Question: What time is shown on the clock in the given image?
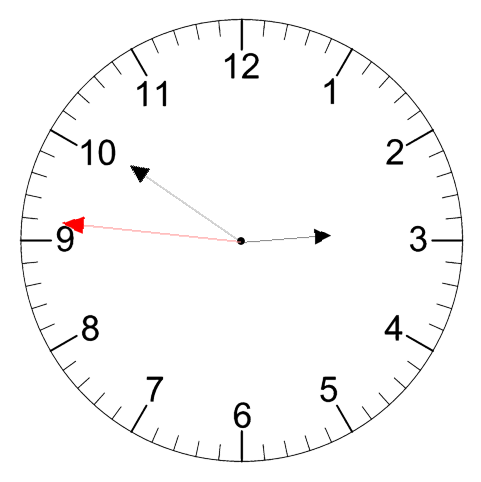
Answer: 02:50:46